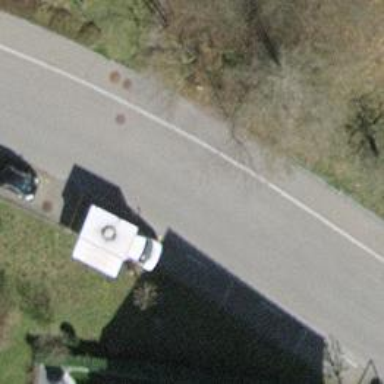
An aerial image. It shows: Parking area with surface.